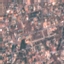
Land use / land cover: Residential